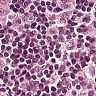
Metastatic tissue present: no